Interaction volume radius: 10 \u00c5
Interaction volume height: 10 \u00c5
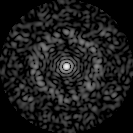
Disorder parameter: 0.859